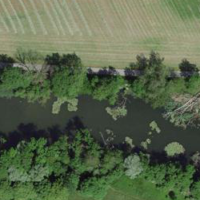
EUNIS habitat code: 15
Species observed at this site:
Acer pseudoplatanus
Jacobaea vulgaris
Grus grus